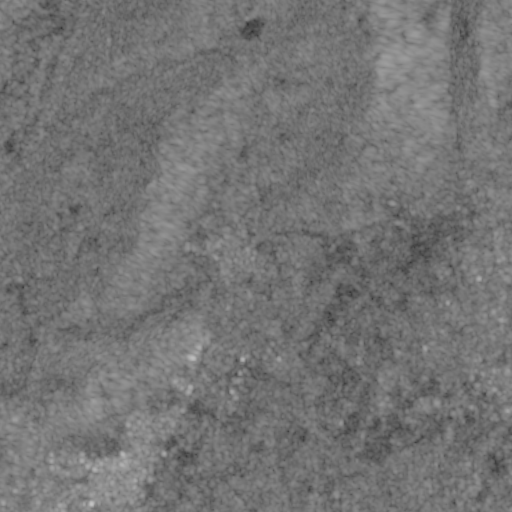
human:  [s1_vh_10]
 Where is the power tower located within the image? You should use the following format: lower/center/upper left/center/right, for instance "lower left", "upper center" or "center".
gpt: The power tower is located in the center left of the image.
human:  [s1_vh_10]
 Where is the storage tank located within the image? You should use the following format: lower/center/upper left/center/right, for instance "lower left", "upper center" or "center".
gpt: The storage tank is located in the upper right of the image.
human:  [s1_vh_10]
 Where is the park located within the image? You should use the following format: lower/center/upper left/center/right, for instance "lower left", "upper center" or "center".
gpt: There is no park in the image.

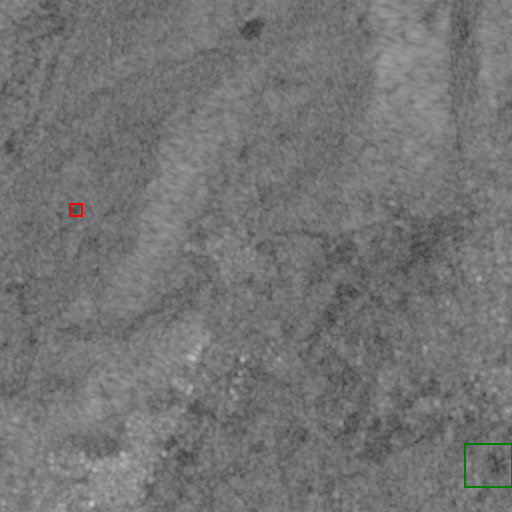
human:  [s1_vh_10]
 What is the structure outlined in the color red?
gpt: The structure outlined in red is a park.
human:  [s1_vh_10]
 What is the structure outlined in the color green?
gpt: The structure outlined in green is a quarry.
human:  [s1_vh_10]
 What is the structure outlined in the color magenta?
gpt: There is no magenta outline.